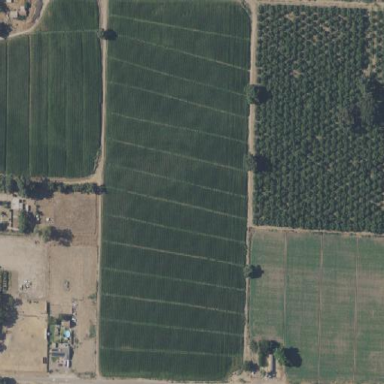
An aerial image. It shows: Almond orchard with rows of almond trees.